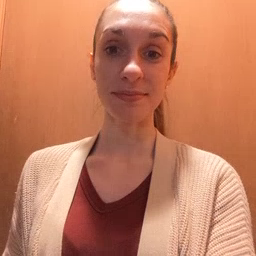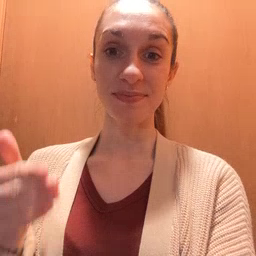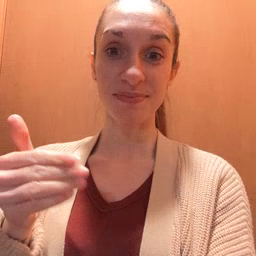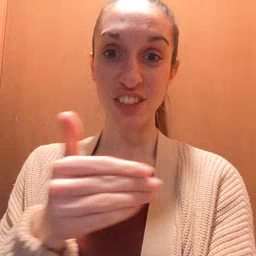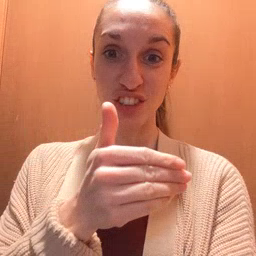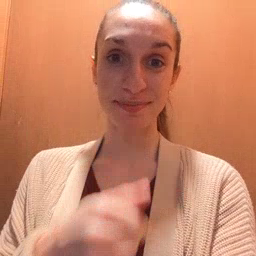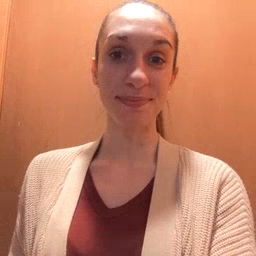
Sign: fish